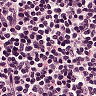
Metastatic tissue present: no